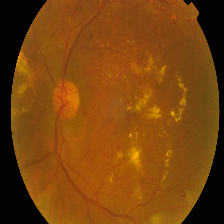
Diabetic retinopathy grade: Proliferative DR